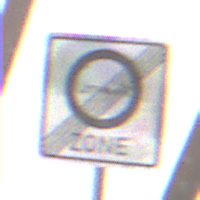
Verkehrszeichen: EndeUmweltzone
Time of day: MorningAfternoon
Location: Roofed (Urban)
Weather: PartlyCloudy
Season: NotSpecified
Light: Natural